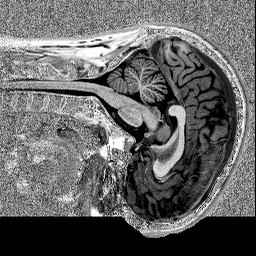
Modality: MP2RAGE
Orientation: sagittal
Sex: male